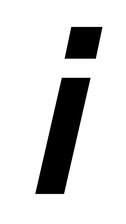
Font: InstrumentSans-Italic_SemiBold_Italic